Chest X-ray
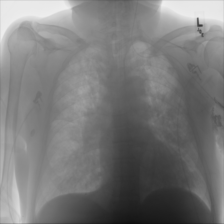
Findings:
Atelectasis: negative
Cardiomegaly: negative
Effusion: negative
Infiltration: positive
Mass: negative
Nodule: negative
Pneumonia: negative
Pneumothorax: negative
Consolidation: negative
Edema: negative
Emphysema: negative
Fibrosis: negative
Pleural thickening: negative
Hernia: negative